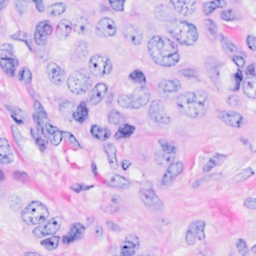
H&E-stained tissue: Breast